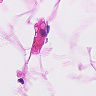
Metastatic tissue present: no